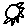
Label: sun